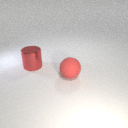
large red metal cylinder behind large red rubber sphere